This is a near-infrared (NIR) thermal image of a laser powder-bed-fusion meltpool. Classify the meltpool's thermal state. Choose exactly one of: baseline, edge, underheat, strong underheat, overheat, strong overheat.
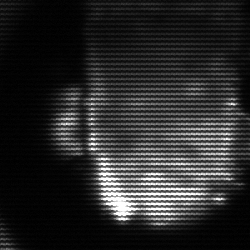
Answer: baseline